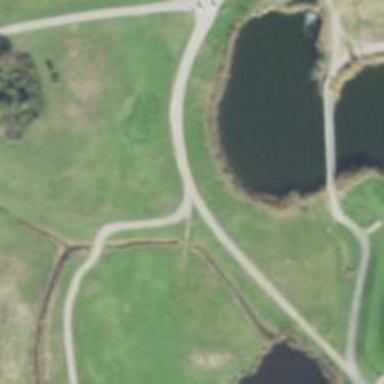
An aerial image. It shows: Path for both roads and golfers.